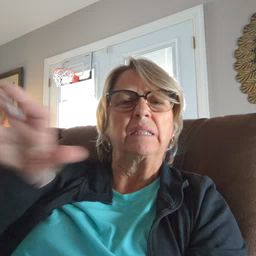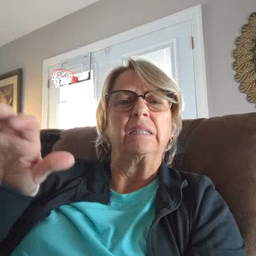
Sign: hot